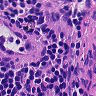
Metastatic tissue present: no